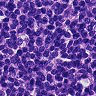
Metastatic tissue present: no